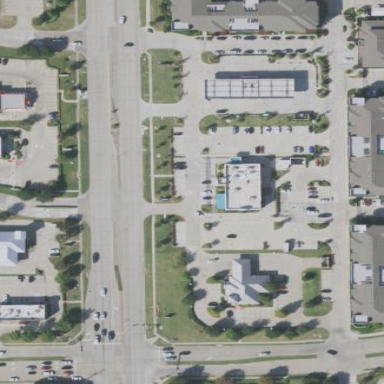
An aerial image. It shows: Commercial area.